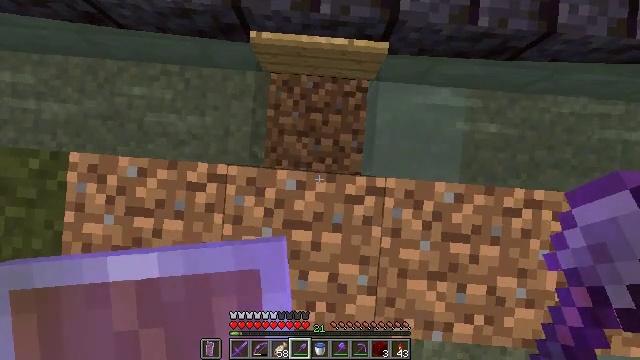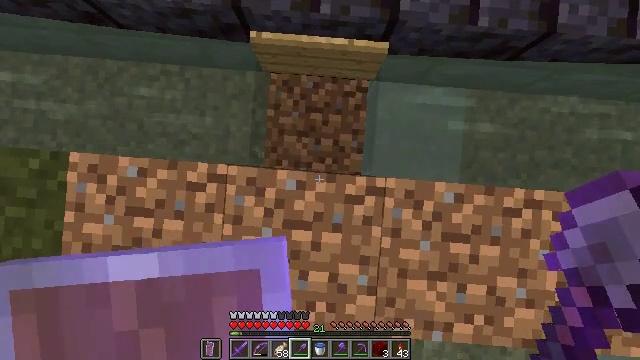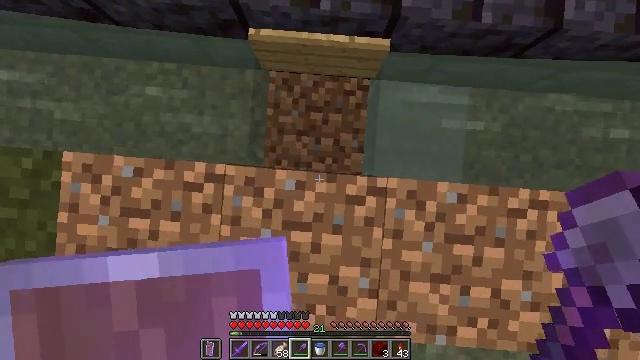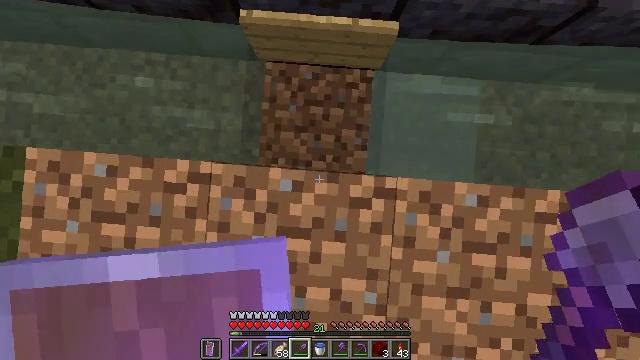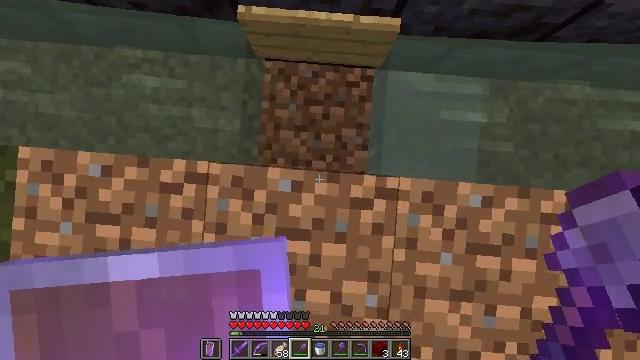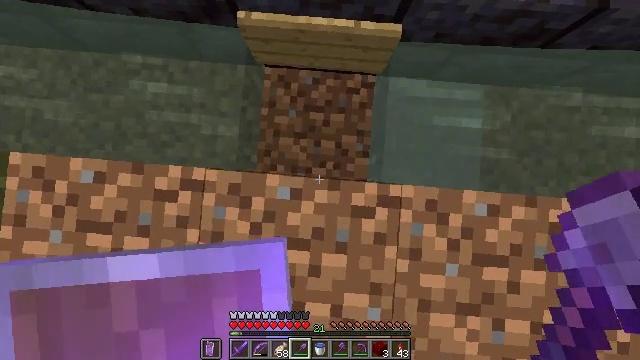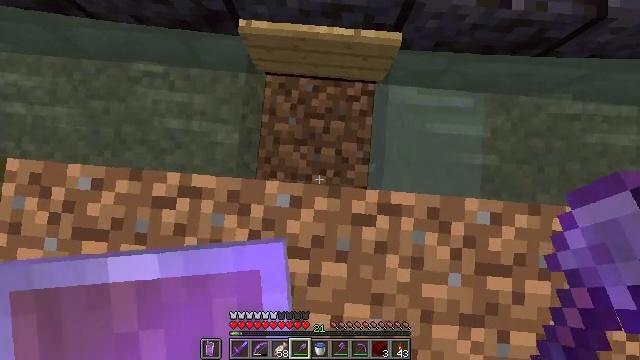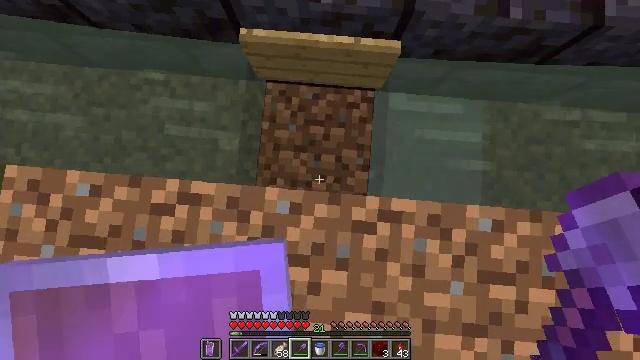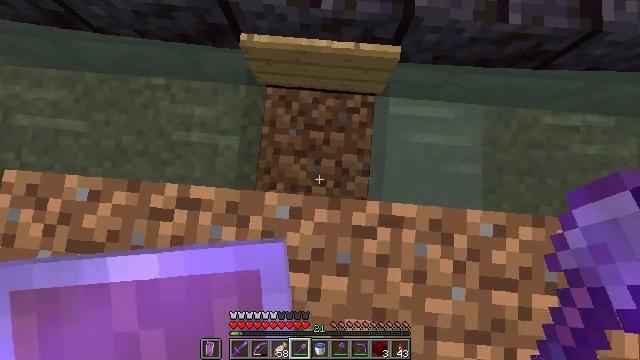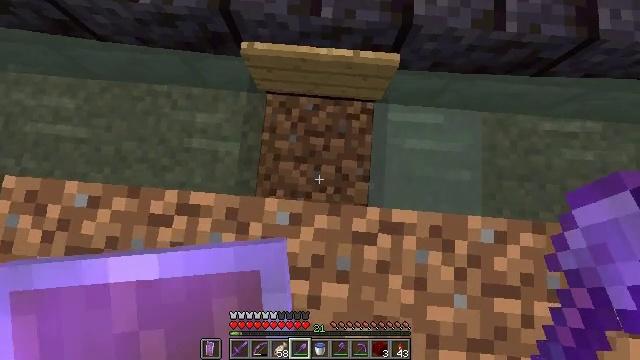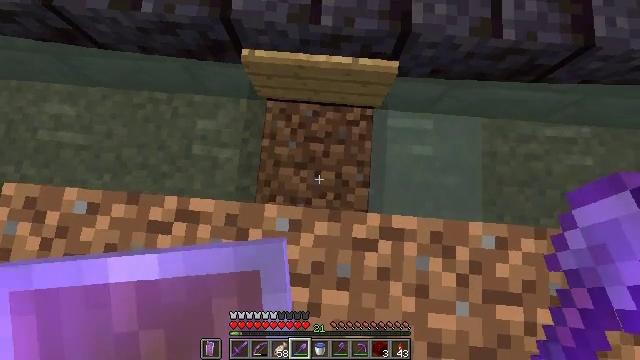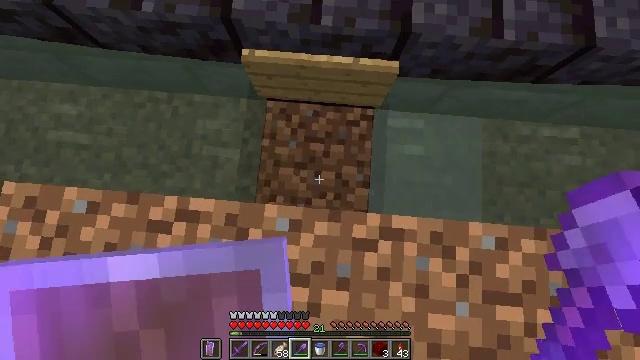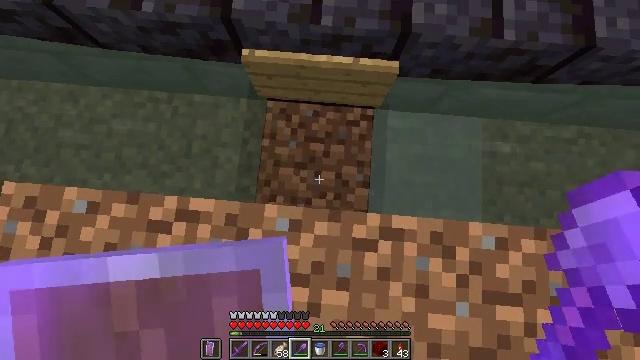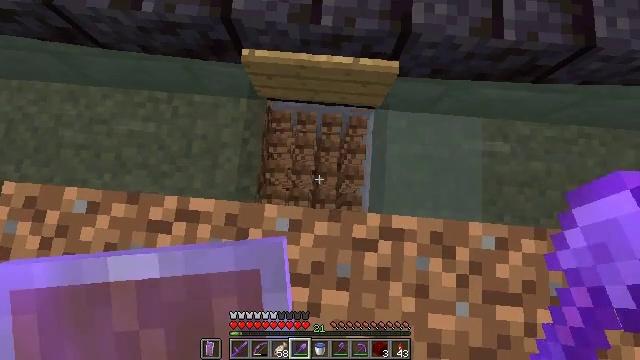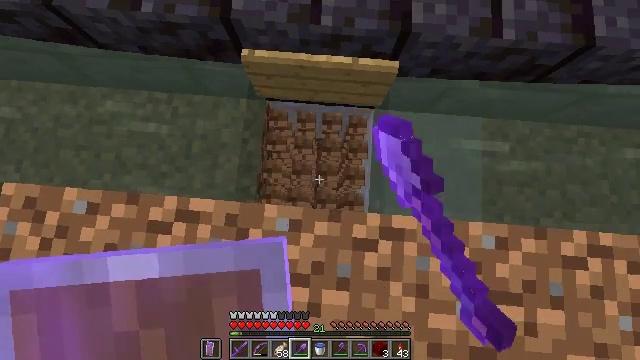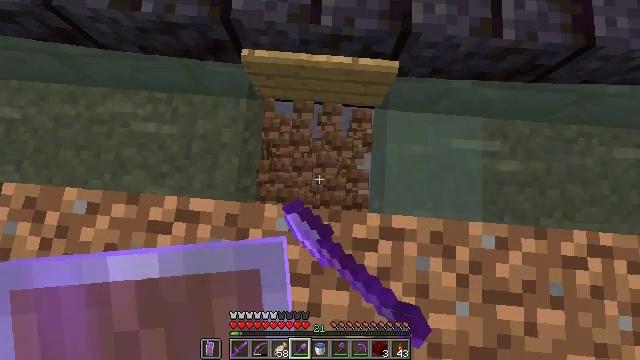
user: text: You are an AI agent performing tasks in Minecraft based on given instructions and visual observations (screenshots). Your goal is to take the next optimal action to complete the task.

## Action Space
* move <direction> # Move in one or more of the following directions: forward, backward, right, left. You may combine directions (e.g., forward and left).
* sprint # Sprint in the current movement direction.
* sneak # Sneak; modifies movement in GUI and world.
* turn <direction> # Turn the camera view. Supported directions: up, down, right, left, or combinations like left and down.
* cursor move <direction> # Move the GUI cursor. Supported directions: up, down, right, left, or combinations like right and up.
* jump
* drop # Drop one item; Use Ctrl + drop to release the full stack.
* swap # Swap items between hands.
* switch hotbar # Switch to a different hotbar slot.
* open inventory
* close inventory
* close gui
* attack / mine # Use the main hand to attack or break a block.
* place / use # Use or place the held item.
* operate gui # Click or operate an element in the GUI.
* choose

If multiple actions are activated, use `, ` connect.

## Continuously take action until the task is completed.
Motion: motion action
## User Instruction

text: Collect dirt by holding left button.
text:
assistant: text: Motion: sneak
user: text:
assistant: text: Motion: sneak
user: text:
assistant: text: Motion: sneak
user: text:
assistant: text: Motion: sneak
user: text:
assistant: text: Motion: sneak, turn up
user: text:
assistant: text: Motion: sneak, turn up
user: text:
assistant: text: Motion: sneak, turn up
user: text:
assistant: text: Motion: sneak, turn up
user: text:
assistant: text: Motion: sneak, turn up
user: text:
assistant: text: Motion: sneak, turn up
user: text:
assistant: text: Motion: sneak
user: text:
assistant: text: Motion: sneak
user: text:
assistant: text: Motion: sneak, attack / mine
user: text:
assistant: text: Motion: sneak, attack / mine
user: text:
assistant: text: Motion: sneak, attack / mine
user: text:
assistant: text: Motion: sneak
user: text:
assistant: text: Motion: sneak
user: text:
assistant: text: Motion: sneak
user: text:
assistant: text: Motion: sneak
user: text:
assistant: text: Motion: sneak